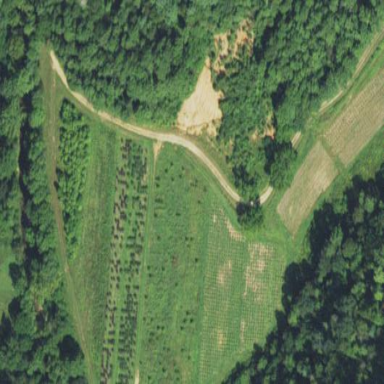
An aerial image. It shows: Plant nursery cultivating trees.